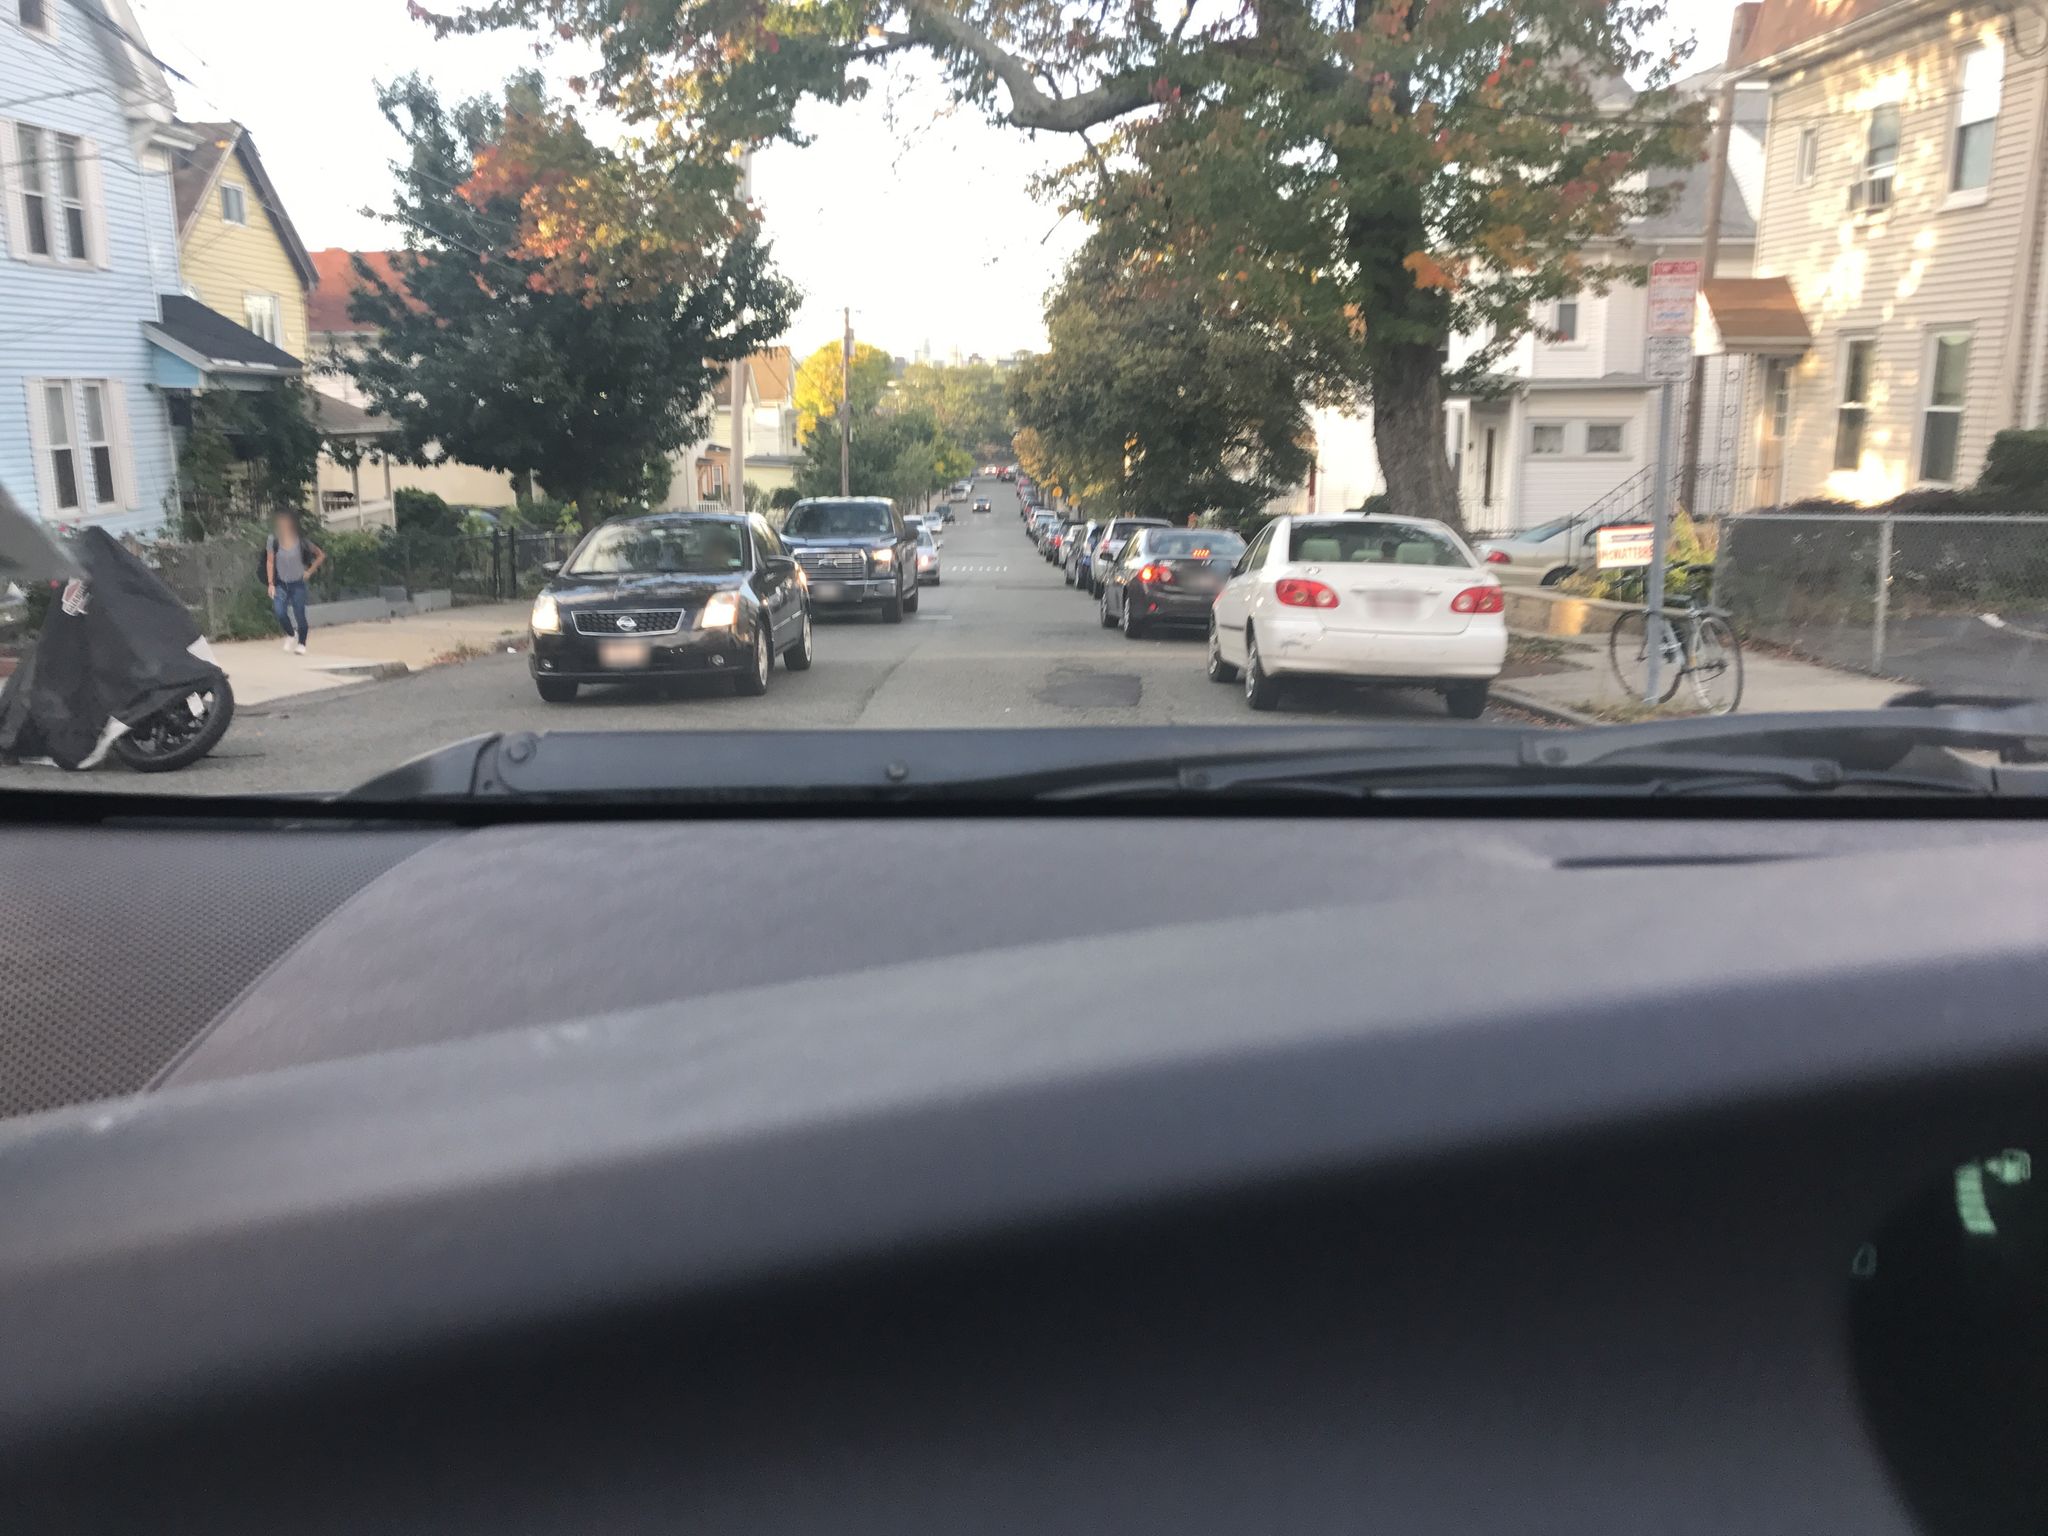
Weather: clear
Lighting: day
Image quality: good
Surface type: driving surface
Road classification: residential
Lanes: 2
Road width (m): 15.2
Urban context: urban centre
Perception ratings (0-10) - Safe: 2.93, Lively: 9.36, Beautiful: 8.17, Boring: 1.85, Depressing: 3.35, Wealthy: 3.9